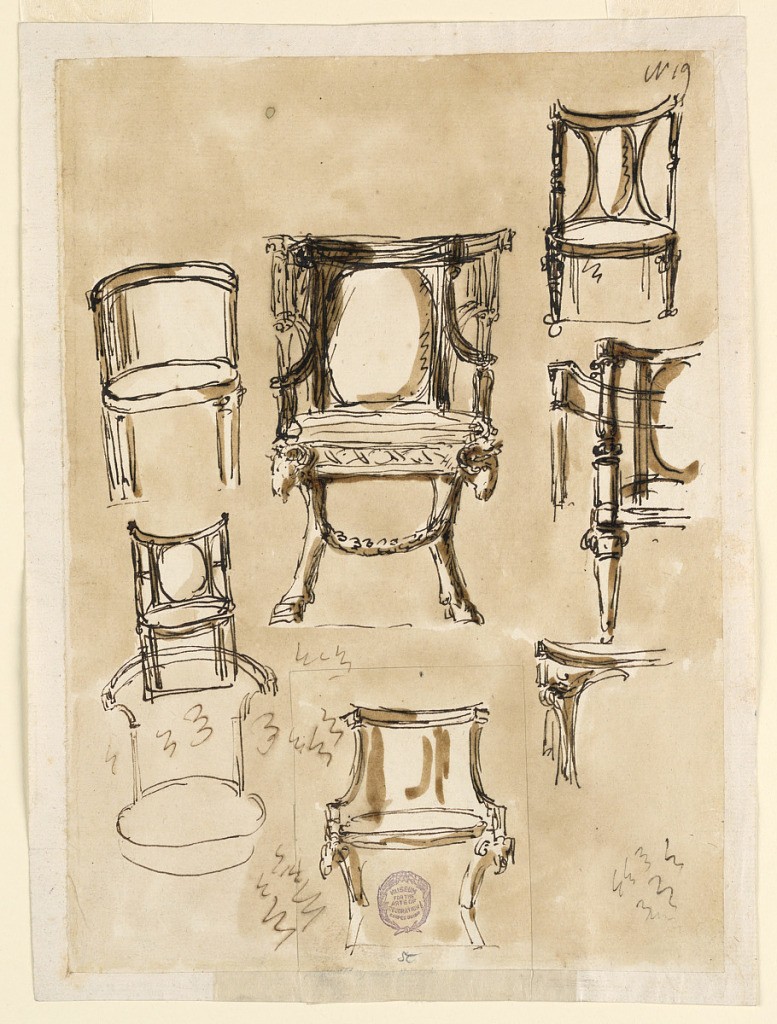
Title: Designs fpr Chairs
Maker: Giuseppe Barberi, Italian, 1746–1809
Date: ca. 1800
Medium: Pen and brown ink, brush and brown wash on off-white laid paper, lined
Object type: Drawing
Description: Studies for eight chairs on a lightly washed background